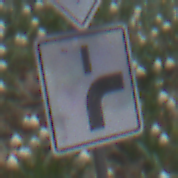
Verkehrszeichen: VerlaufVorfahrtsstrasse8
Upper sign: Vorfahrtsstrasse
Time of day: MorningAfternoon
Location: Outdoor (Nature)
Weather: PartlyCloudy
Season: NotSpecified
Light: Natural